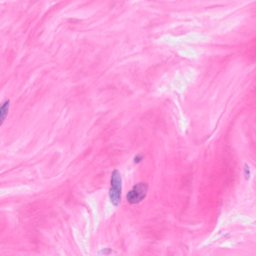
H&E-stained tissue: Breast